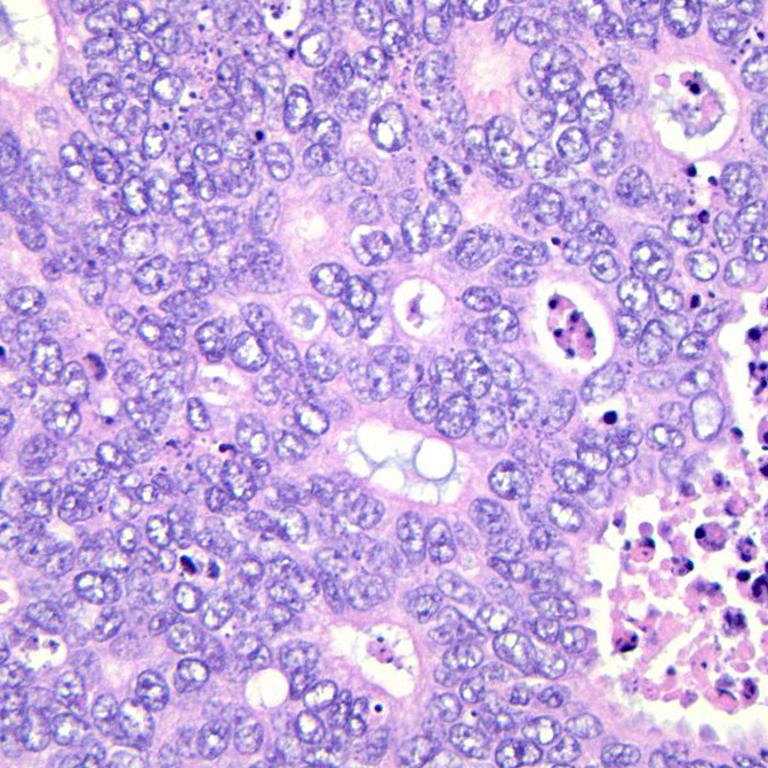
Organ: colon
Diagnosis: adenocarcinomas